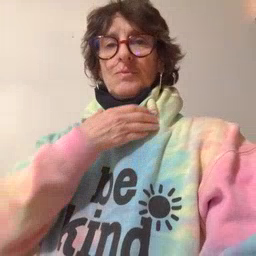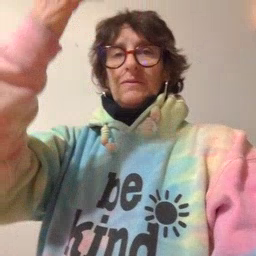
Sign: giraffe